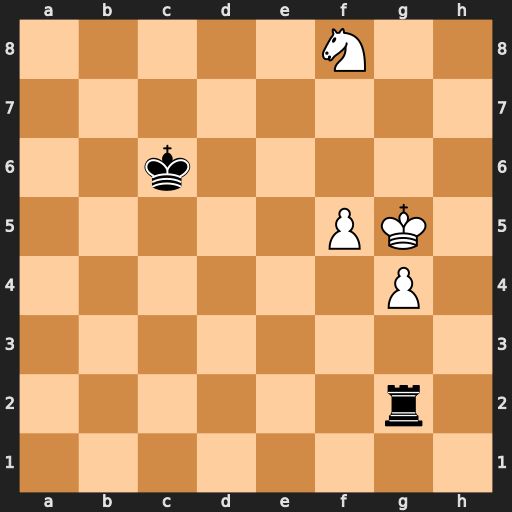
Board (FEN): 5N2/8/2k5/5PK1/6P1/8/6r1/8
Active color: w
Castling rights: -
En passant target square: -
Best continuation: f6 Kd6 Kf5